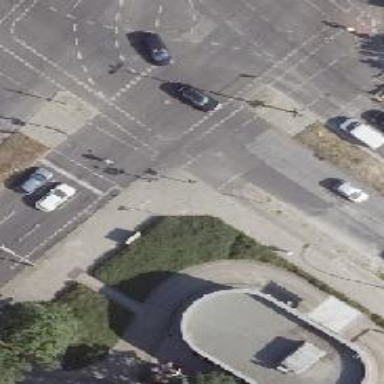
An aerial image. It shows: Secondary road with asphalt surface and cycle track on the right.